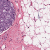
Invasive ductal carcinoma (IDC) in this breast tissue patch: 0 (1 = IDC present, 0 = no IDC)